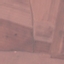
Land use / land cover class: AnnualCrop